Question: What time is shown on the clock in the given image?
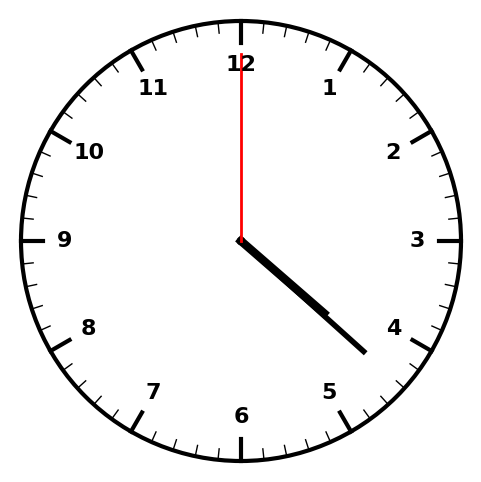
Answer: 04:22:00